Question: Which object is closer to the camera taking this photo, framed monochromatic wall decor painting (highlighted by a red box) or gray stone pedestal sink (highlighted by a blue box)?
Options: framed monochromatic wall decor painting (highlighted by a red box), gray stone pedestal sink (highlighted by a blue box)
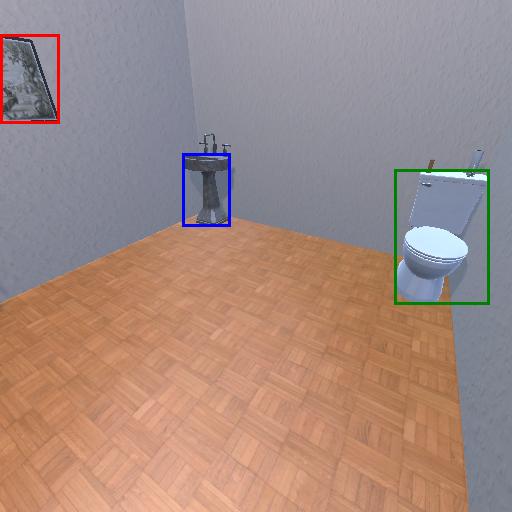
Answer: framed monochromatic wall decor painting (highlighted by a red box)